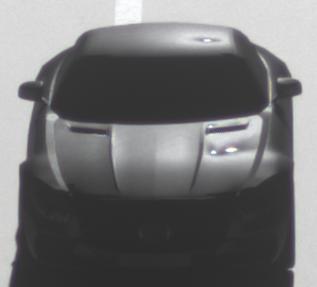
Make: Mercedes-Benz
Model: AMG GT Coupé
Detailed model: AMG GT (190) Coupé
Model produced from: 2014/10
Model produced until: 2017/01
Doors: 2
Color: black
Road condition: dry road
Daytime: morning or afternoon
Contrast: high contrast